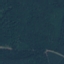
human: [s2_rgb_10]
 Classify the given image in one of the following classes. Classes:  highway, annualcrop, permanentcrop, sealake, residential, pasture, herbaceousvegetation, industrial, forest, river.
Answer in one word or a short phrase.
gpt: Forest